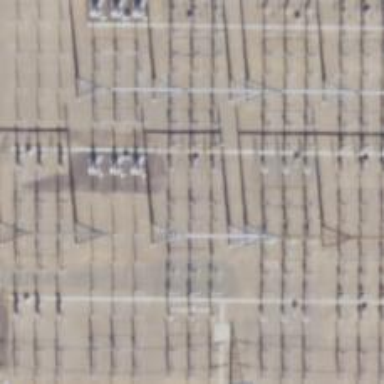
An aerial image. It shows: Switch used for power control.